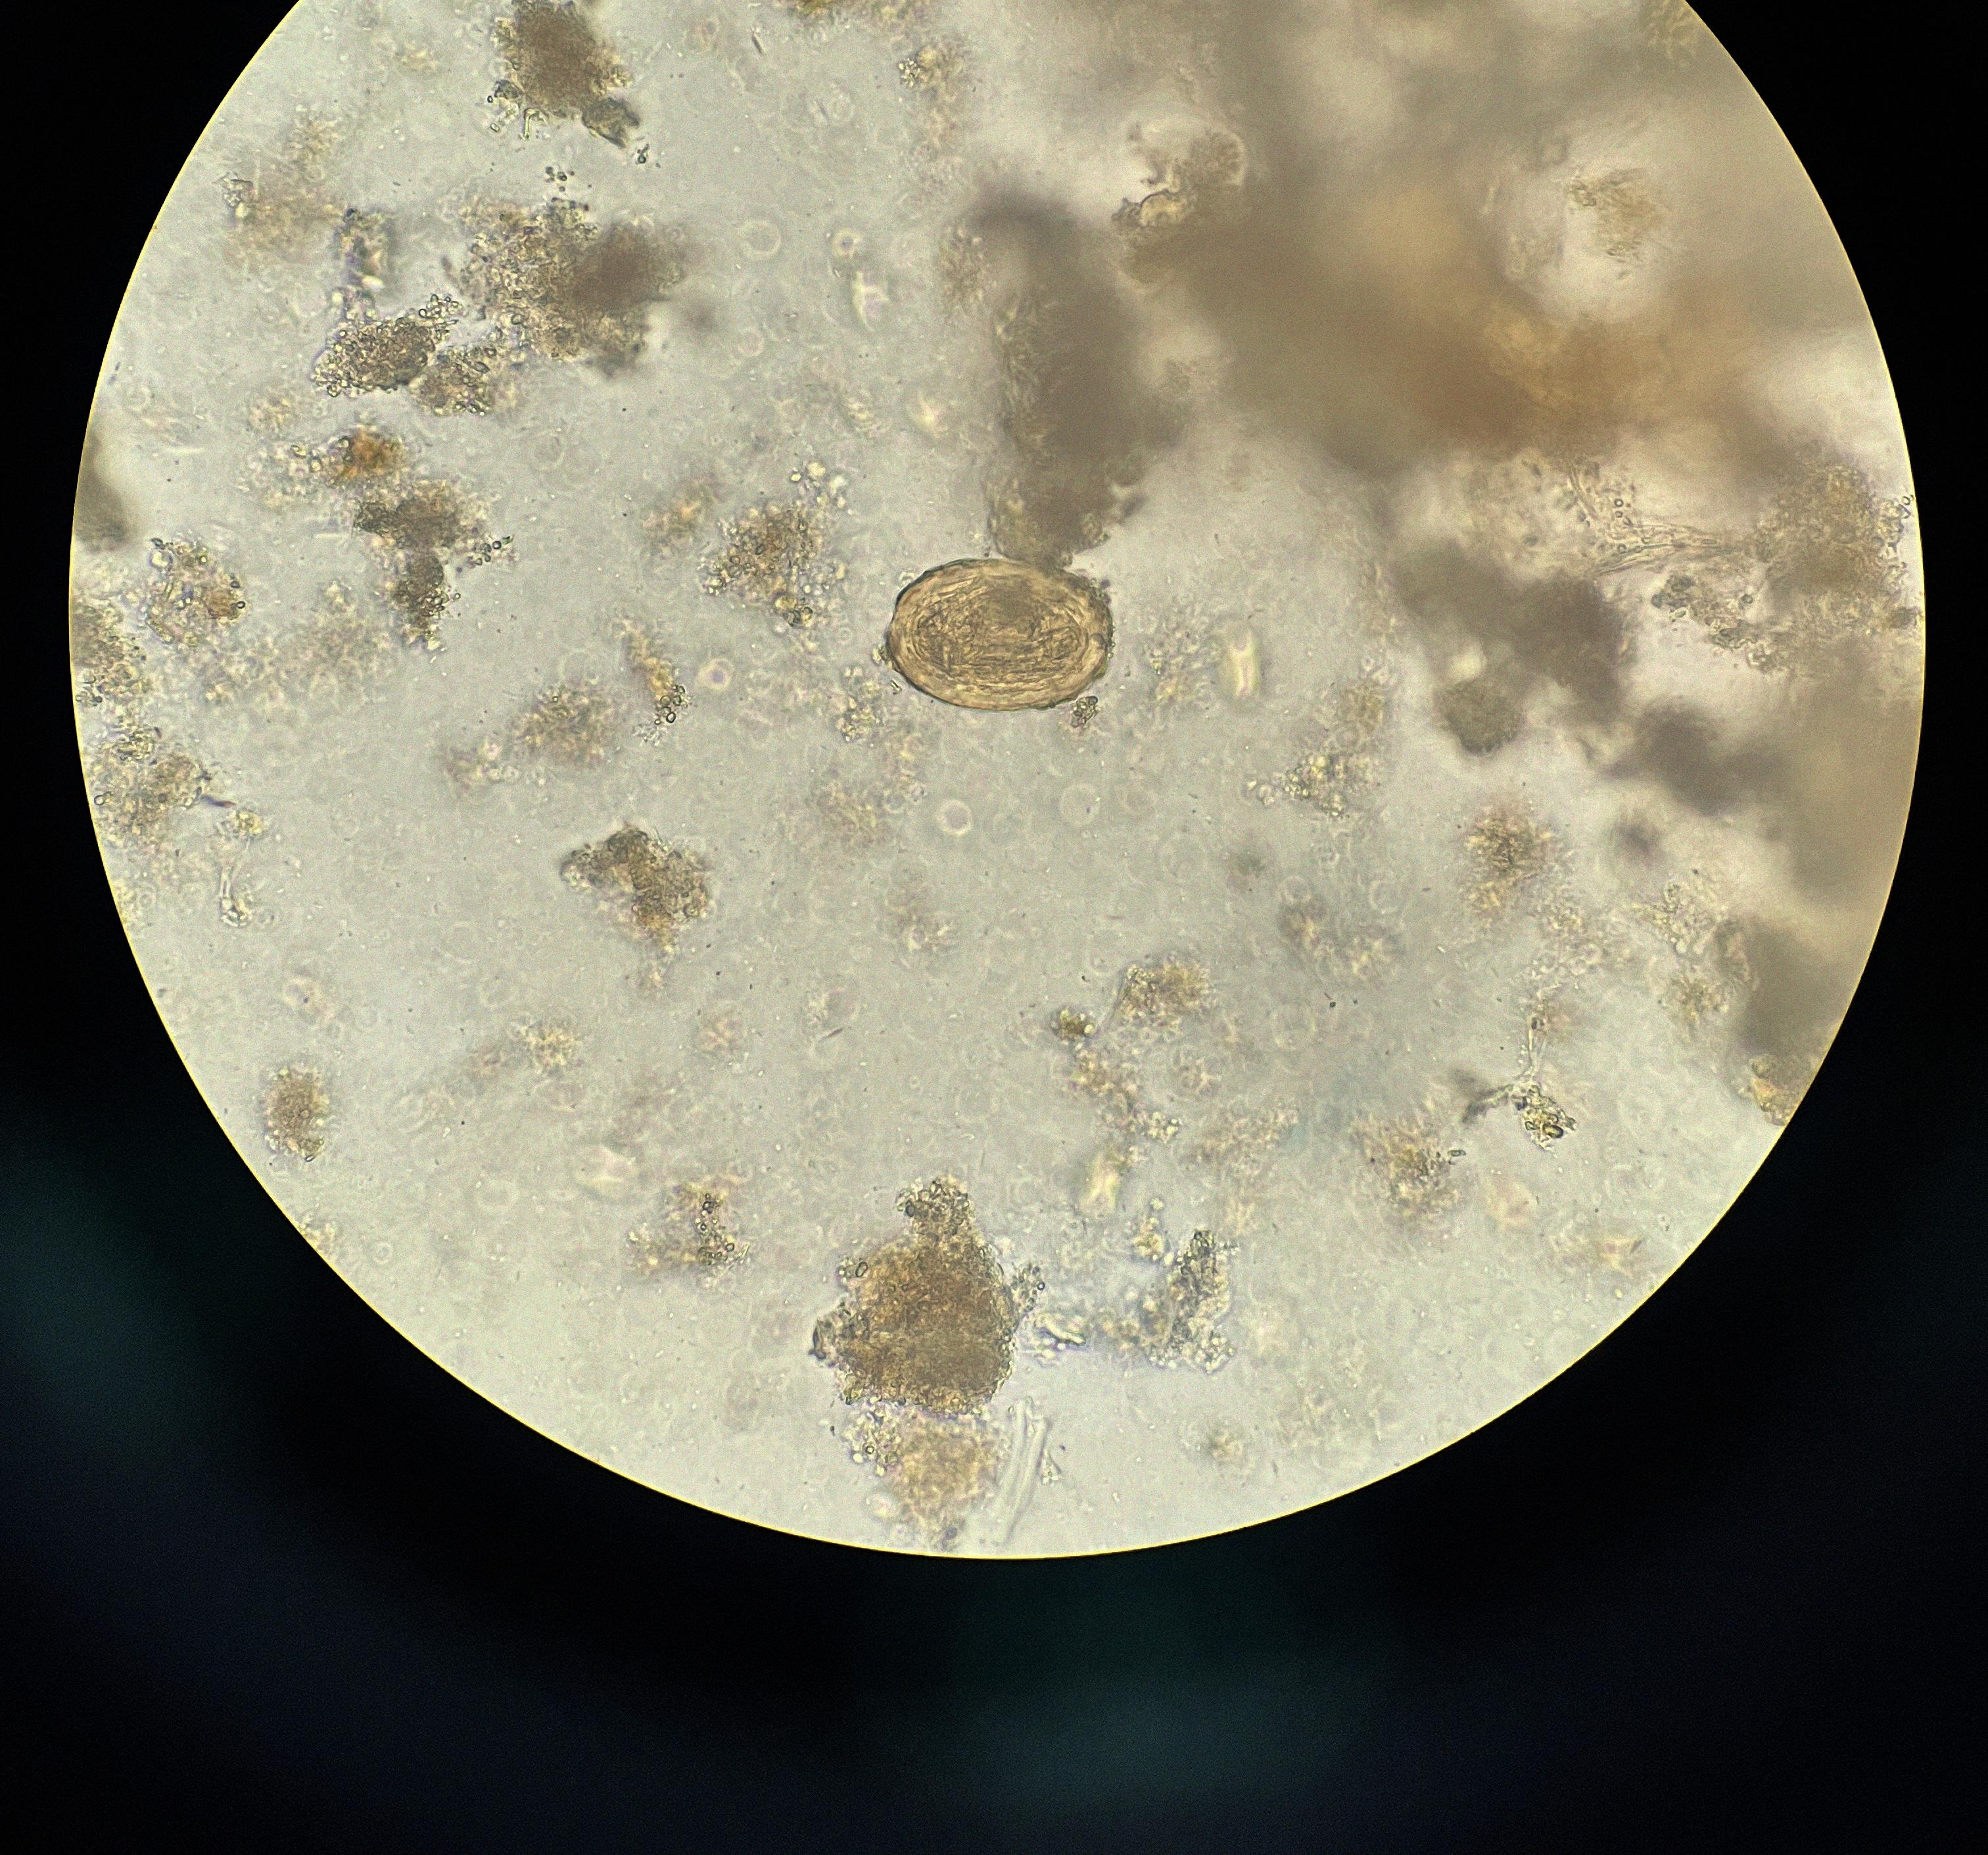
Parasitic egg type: Ascaris lumbricoides